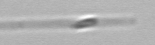
Label: Leptocylindrus